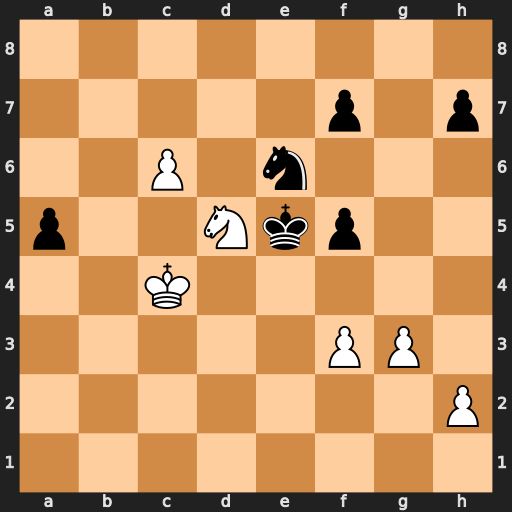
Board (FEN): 8/5p1p/2P1n3/p2Nkp2/2K5/5PP1/7P/8
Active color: w
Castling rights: -
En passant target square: -
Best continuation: c7 Nxc7 Nxc7